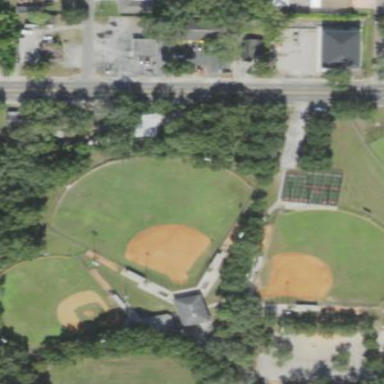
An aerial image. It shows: Baseball pitch for leisure and sports activities.